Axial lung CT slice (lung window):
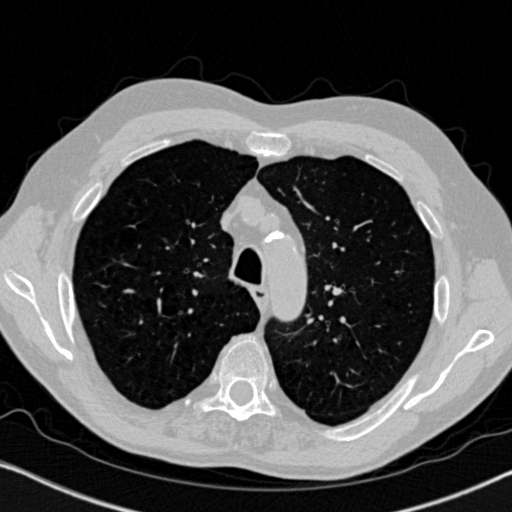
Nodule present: no